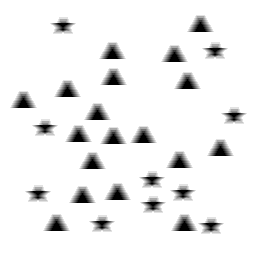
Squares: 0
Triangles: 18
Stars: 10
Total shapes: 28